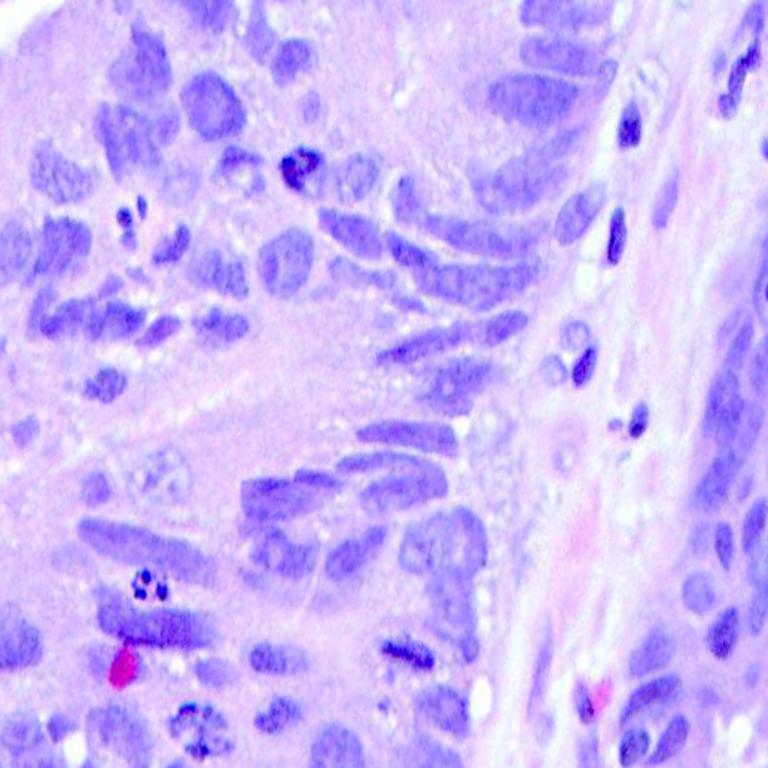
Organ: colon
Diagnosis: adenocarcinomas